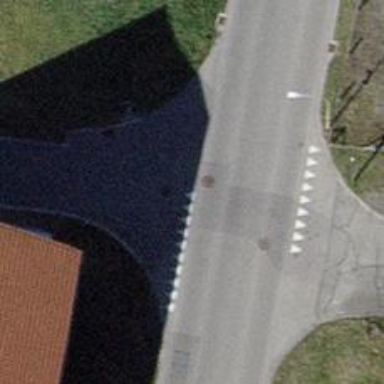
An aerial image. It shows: Road with "give way" sign.